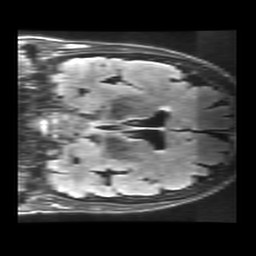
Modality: FLAIR
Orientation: coronal
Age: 70
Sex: female
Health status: healthy
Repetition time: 12 s
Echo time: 0.09782 s